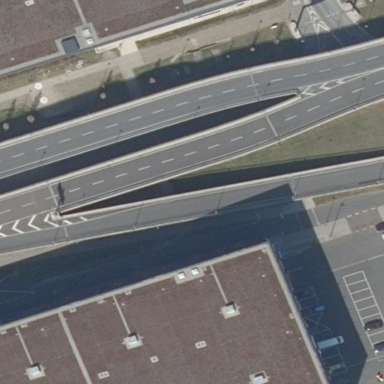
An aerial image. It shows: Bridge with beam structure.